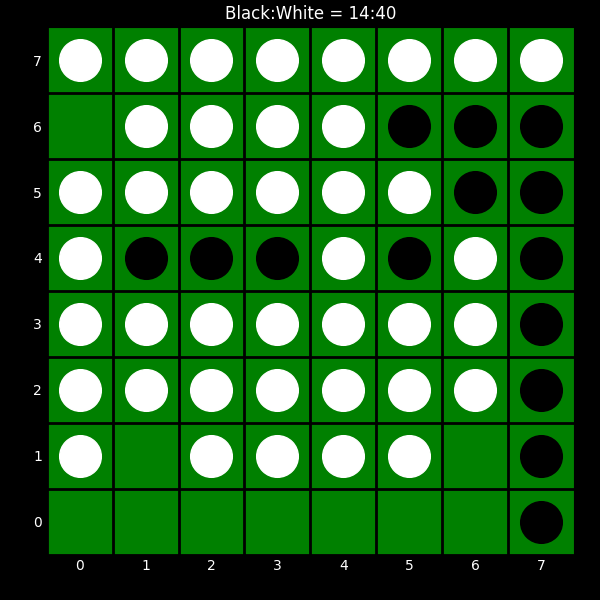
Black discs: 14
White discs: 40